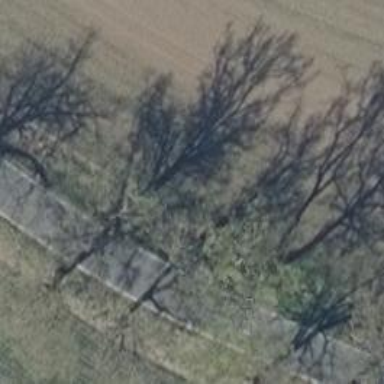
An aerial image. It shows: Row of trees in natural setting.